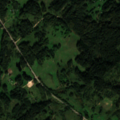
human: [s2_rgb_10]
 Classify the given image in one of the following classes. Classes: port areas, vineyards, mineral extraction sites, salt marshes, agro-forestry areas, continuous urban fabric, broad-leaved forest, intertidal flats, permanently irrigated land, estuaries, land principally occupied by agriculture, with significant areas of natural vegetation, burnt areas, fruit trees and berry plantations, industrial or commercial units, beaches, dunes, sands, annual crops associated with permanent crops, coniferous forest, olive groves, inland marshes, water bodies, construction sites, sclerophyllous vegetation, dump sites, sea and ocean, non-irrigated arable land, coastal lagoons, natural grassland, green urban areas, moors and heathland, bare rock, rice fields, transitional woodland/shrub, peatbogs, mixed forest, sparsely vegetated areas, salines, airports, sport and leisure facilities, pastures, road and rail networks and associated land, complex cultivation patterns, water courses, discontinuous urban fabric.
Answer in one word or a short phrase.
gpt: complex cultivation patterns, land principally occupied by agriculture, with significant areas of natural vegetation, coniferous forest, mixed forest